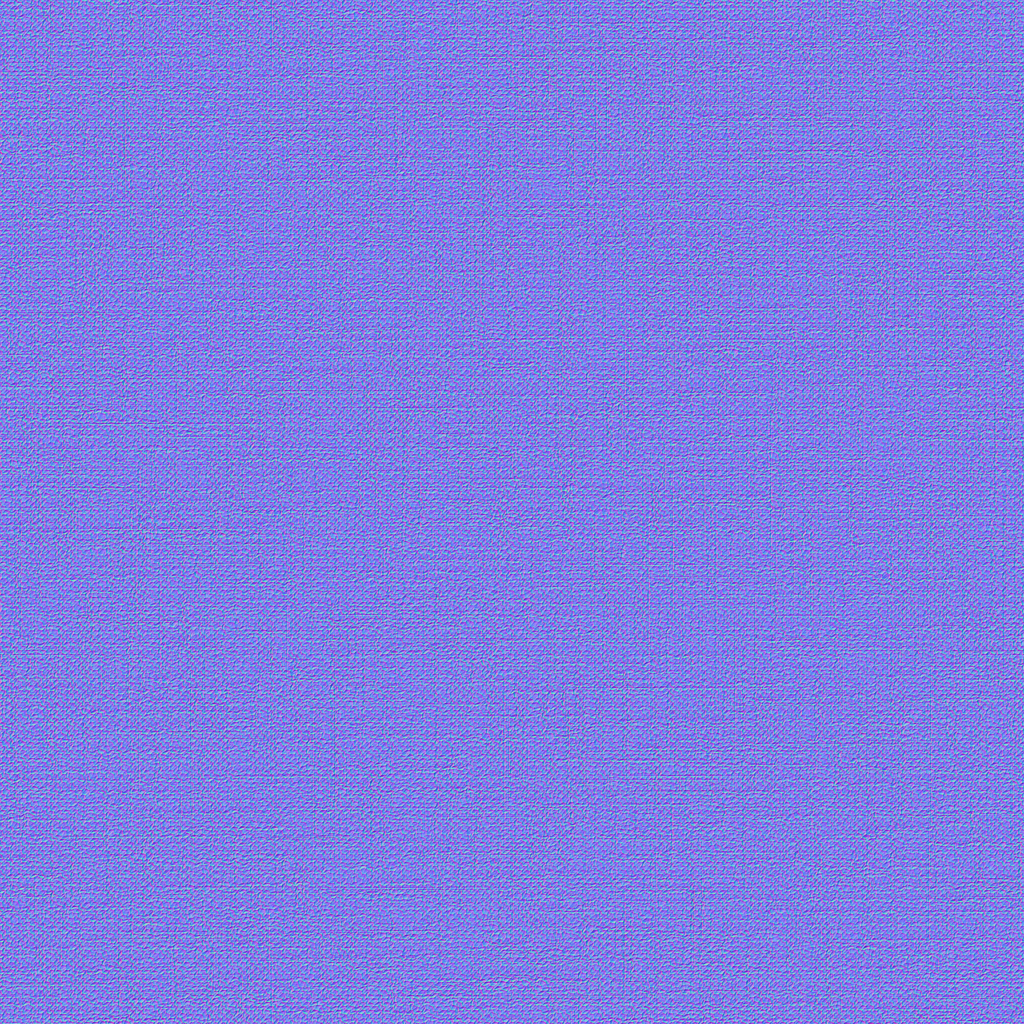
Texture map type: NormalDX